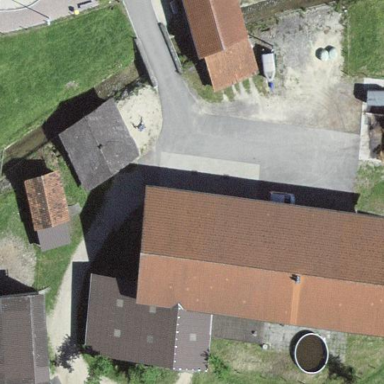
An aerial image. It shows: Farm building.